Question: When I try this code
'''
public static void Main()
{
Console.WriteLine("Total bytes : " + GC.GetTotalMemory(true));
Console.WriteLine("Total bytes : " + GC.GetTotalMemory(true));
Console.WriteLine("Total bytes : " + GC.GetTotalMemory(true));
Console.ReadKey();
}
'''
I get these results

Why there is a difference between first and rest of the results?
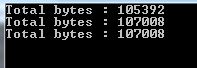
Answer: One reason for this would be that your code is translated to something like this:
'''
int totalMemory = GC.GetTotalMemory(true);
string s = "Total bytes : " + totalMemory;
Console.WriteLine(s);
'''
On the second line of the above code, the 'String' class is initialized, if it hasn't been already. That means its static fields are initialized and its static constructor is called (if it has any). Then the 'Concat()' method is called, and all classes required during its run are initialized too.
And on the third line the 'Console' class is initialized, if it hasn't been already. Then of course all the classes used during the execution of 'WriteLine()' too.
All the static fields require some memory, so it males sense that when you call 'GC.GetTotalMemory()' for the second time, you get a somewhat higher number.